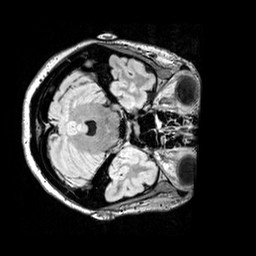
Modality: FLAIR
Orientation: axial
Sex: female
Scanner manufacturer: siemens
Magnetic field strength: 3 T
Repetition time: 5 s
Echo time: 0.395 s